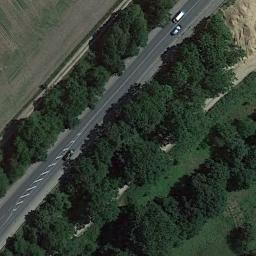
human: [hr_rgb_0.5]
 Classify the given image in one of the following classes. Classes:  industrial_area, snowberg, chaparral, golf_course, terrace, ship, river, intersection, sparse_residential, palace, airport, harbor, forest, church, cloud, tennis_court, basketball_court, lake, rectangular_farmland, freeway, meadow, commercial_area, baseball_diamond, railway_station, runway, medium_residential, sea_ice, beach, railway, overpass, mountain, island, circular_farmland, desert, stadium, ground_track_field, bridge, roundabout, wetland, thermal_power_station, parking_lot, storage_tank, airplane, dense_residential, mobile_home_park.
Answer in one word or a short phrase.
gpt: freeway